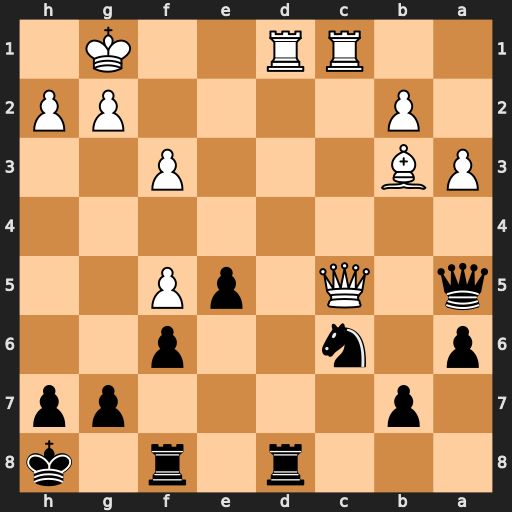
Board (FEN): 3r1r1k/1p4pp/p1n2p2/q1Q1pP2/8/PB3P2/1P4PP/2RR2K1
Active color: b
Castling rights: -
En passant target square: -
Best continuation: Rxd1+ Rxd1 Qxc5+